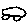
Label: car